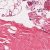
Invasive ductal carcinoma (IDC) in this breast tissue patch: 0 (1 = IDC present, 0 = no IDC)